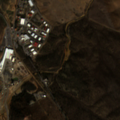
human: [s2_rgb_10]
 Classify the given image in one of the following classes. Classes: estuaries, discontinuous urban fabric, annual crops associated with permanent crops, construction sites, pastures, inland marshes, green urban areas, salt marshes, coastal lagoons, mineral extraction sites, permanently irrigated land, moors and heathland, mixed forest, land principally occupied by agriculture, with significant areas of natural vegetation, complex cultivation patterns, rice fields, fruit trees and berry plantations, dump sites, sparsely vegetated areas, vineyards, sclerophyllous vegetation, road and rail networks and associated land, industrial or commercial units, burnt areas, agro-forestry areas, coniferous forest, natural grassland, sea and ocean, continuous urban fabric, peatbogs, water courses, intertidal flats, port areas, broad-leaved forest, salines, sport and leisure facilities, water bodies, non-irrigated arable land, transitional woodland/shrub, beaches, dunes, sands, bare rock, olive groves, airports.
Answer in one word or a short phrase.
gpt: mineral extraction sites, non-irrigated arable land, transitional woodland/shrub